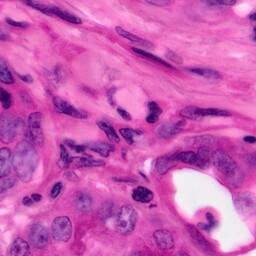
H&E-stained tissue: Pancreatic